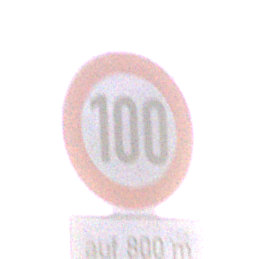
Verkehrszeichen: Geschwindigkeit100
Zusatzzeichen unten: LaengeEinerStrecke5
Umgebung: Outdoor, RoadRail
Tageszeit: Dawn
Wetter: Clear
Licht: Natural
Jahreszeit: NotSpecified
Kontrast: LowContrast